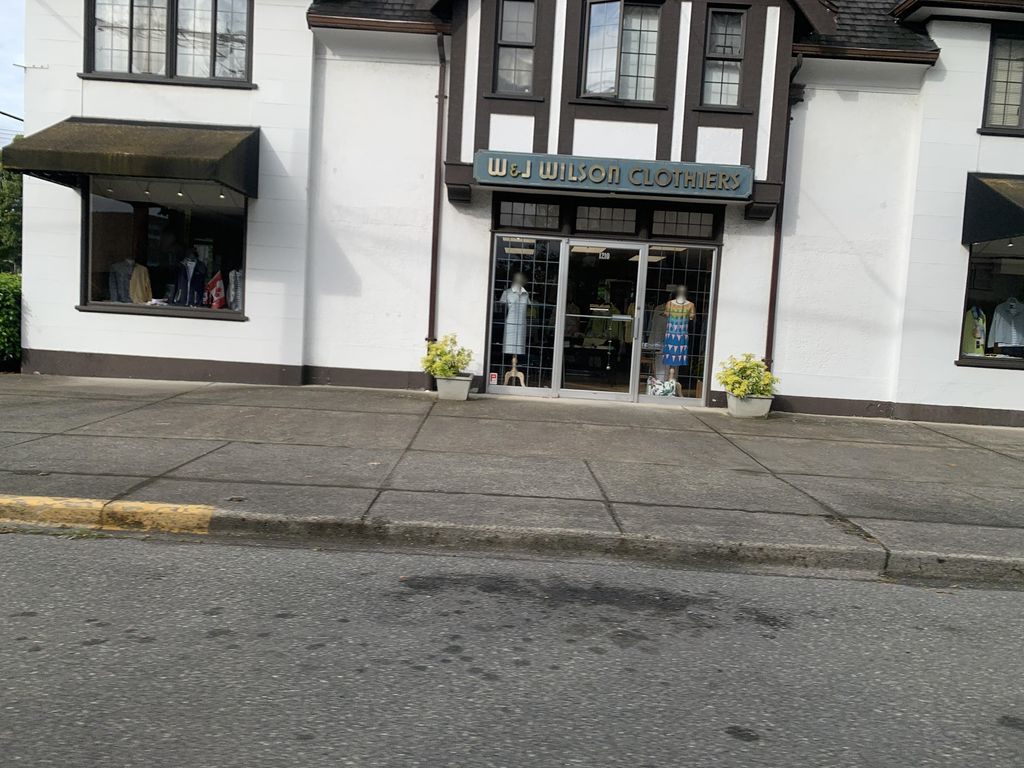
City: victoria